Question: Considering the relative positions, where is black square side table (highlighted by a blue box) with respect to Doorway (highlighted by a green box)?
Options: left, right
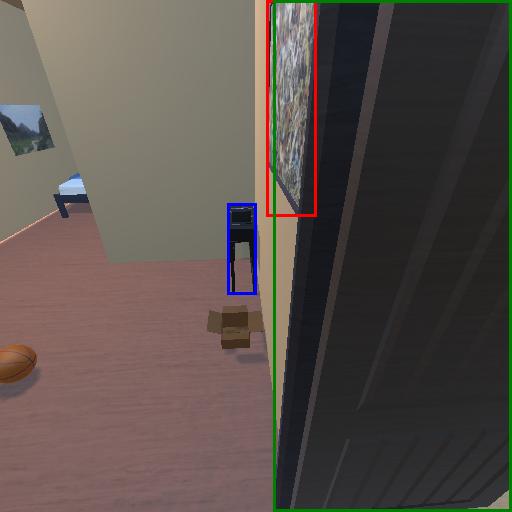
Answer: left